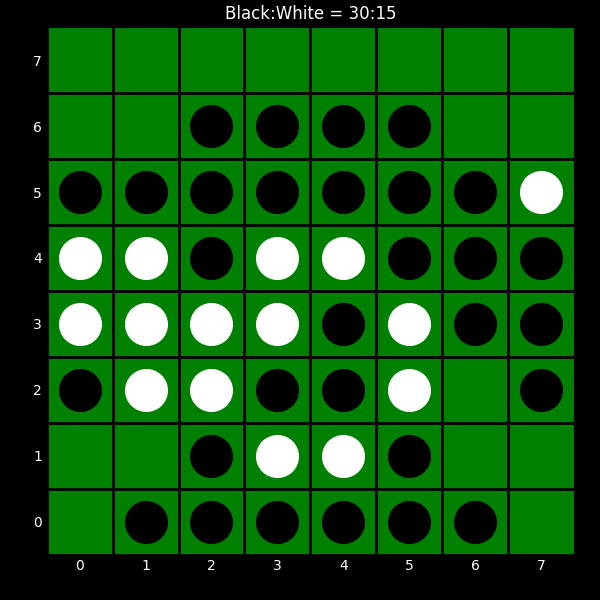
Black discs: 30
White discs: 15